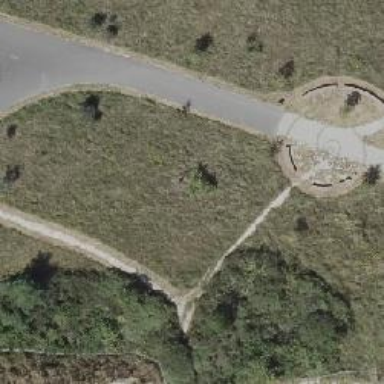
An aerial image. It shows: Compacted path.